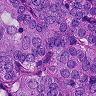
Metastatic tissue present: yes